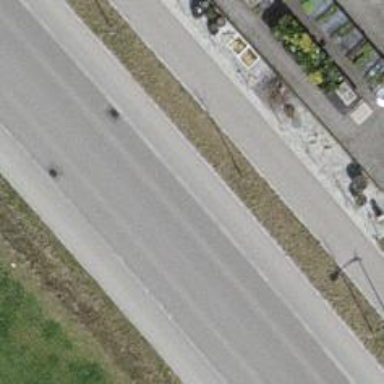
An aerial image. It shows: Asphalt secondary road with exclusive cycle lane.